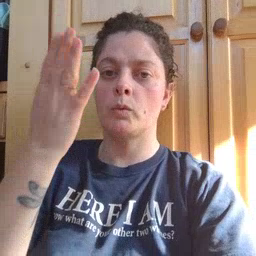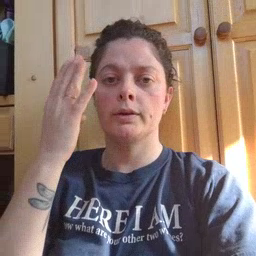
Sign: morning